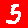
Digit: 5